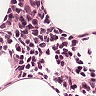
Metastatic tissue present: no